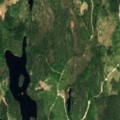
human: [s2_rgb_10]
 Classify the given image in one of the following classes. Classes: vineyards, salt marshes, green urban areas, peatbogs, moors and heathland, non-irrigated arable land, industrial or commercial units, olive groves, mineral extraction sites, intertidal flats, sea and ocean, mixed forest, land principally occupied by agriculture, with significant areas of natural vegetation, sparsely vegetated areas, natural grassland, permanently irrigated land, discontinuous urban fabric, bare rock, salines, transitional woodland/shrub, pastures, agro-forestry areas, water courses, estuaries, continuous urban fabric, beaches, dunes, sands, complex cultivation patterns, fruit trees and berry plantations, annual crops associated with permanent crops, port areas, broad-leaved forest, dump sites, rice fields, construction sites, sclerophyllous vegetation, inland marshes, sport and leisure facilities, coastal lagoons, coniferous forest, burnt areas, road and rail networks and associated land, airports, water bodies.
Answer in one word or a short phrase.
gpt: coniferous forest, mixed forest